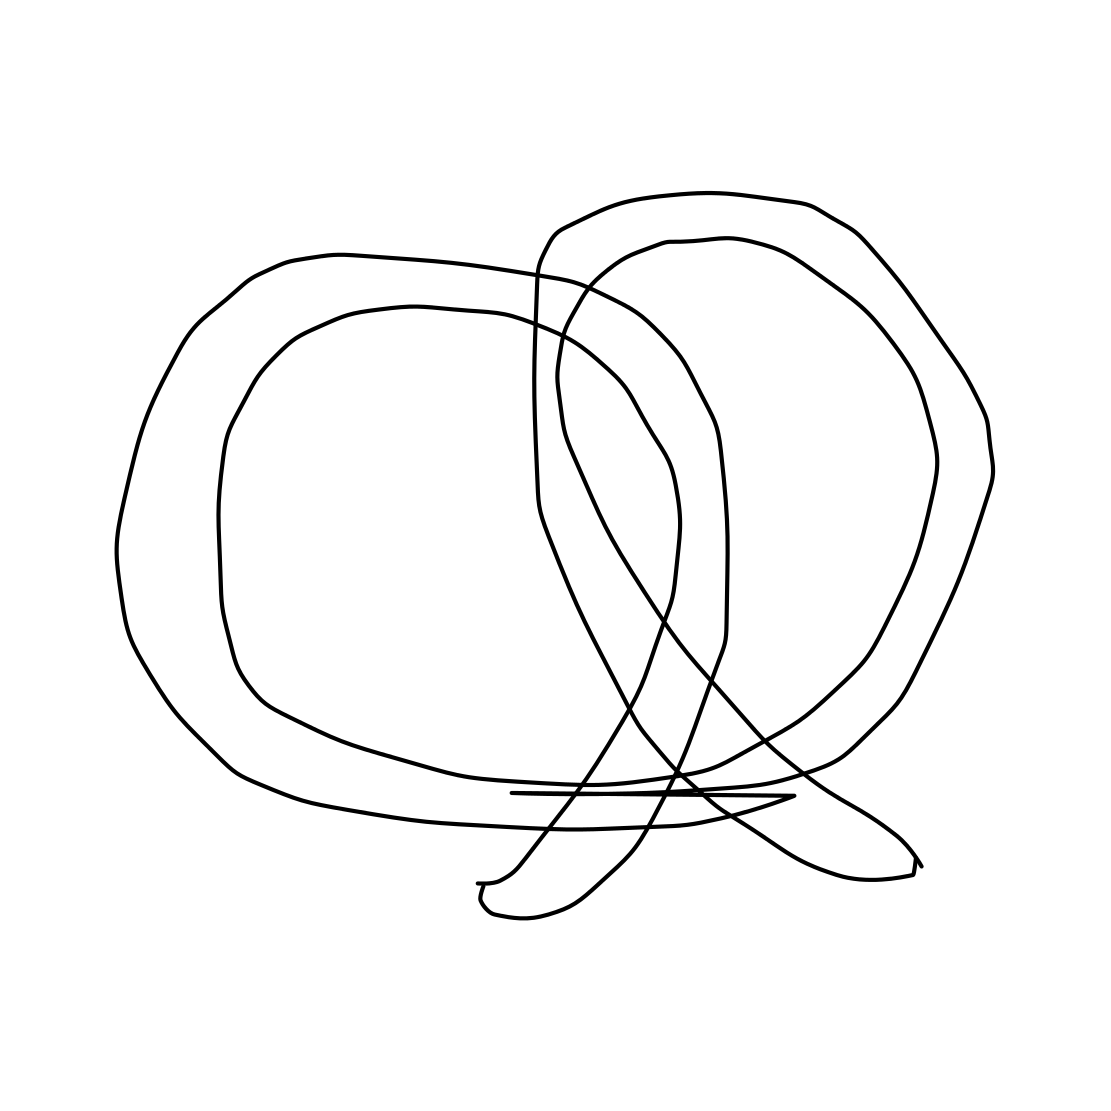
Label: pretzel